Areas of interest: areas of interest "Business Office Building"
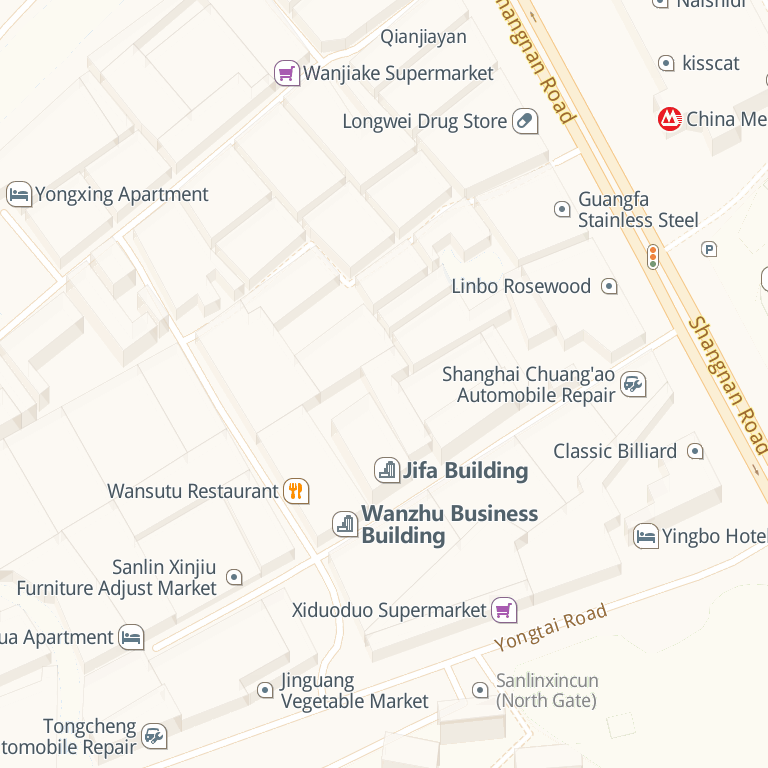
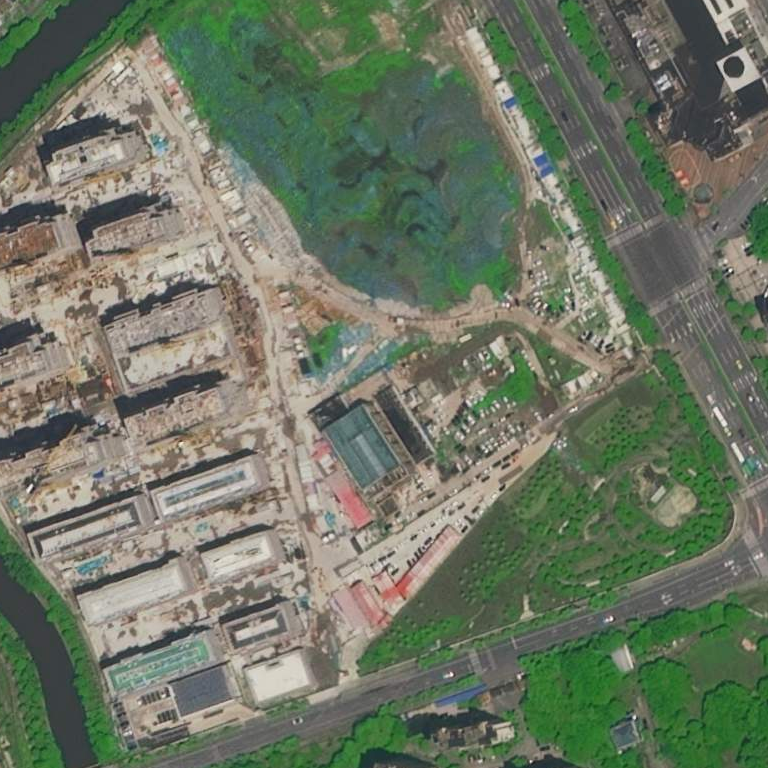